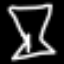
Label: hourglass